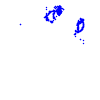
Particle: electron